Field crop: tomato
Growth stage: 2
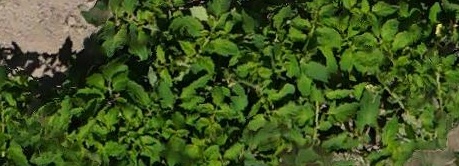
Species: tomato